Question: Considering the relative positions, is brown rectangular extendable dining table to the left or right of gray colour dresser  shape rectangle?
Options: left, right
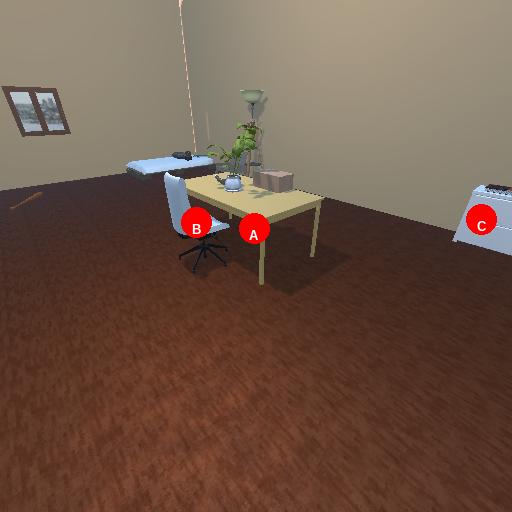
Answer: left